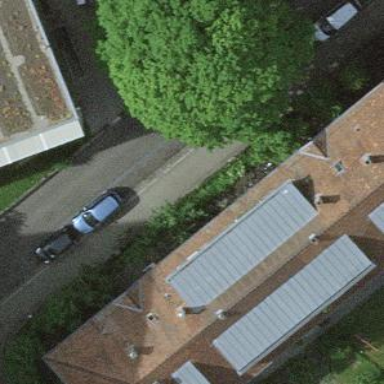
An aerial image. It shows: Apartment building with hipped roof.